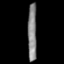
Tissue: prostate
Cell type: T cells
Senescence score: 0.7416
Nuclear area (px): 520
Mean DAPI intensity: 129.46